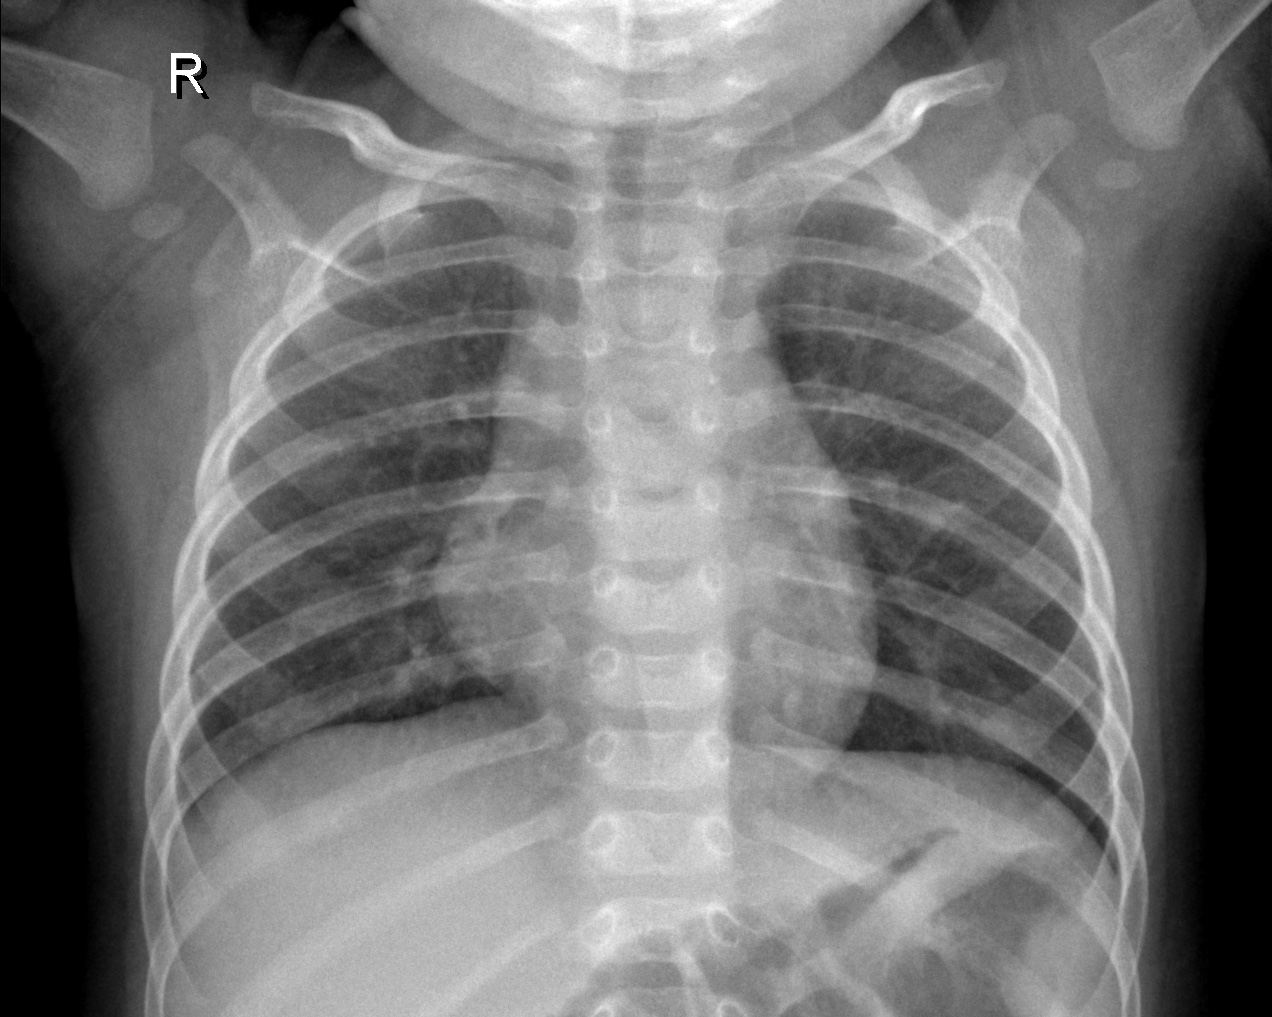
Diagnosis: NORMAL